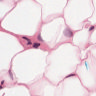
Metastatic tissue present: no